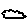
Label: cloud